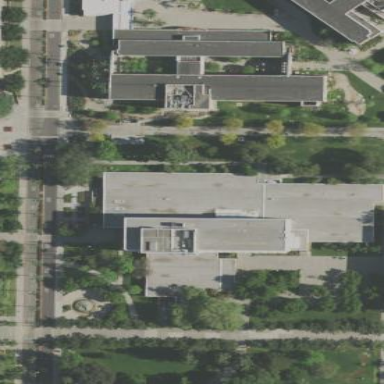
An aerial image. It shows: University building.